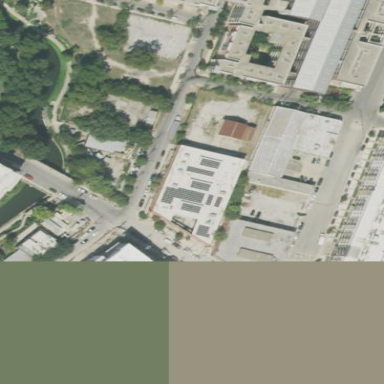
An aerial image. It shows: Office building.